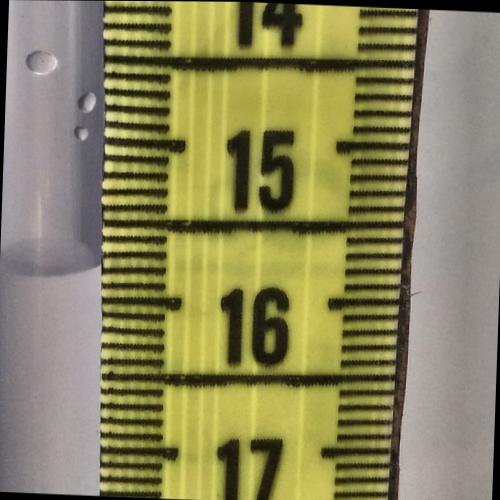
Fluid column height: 15.8 cm